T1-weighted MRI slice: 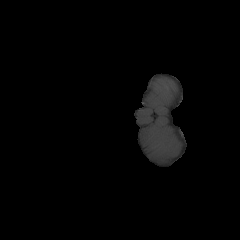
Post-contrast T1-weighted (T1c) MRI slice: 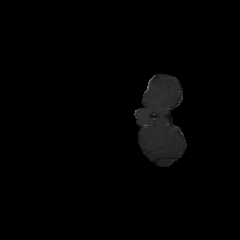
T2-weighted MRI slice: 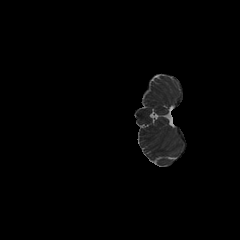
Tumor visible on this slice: no